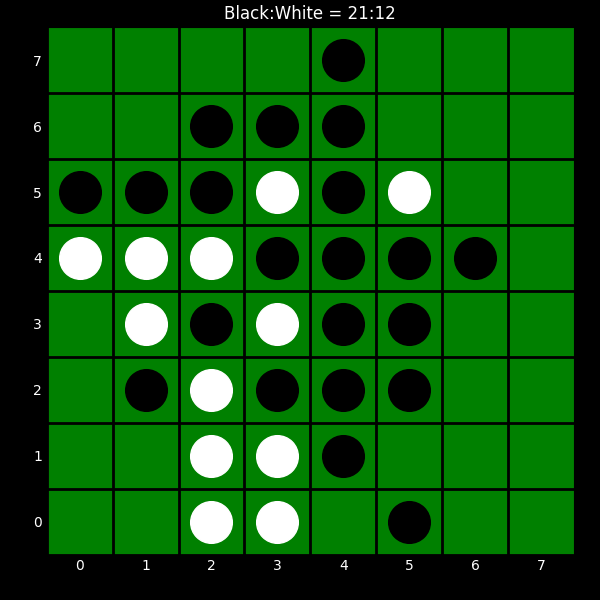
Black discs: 21
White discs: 12